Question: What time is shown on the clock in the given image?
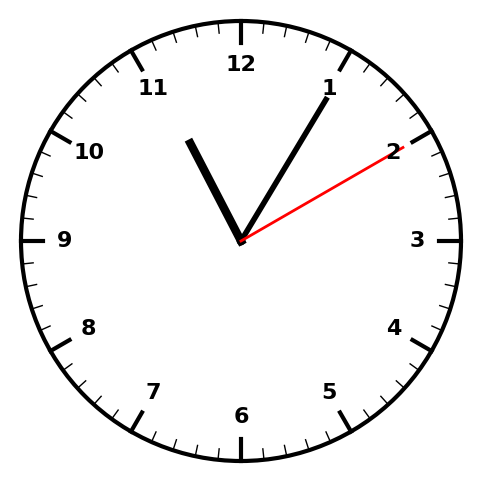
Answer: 11:05:10